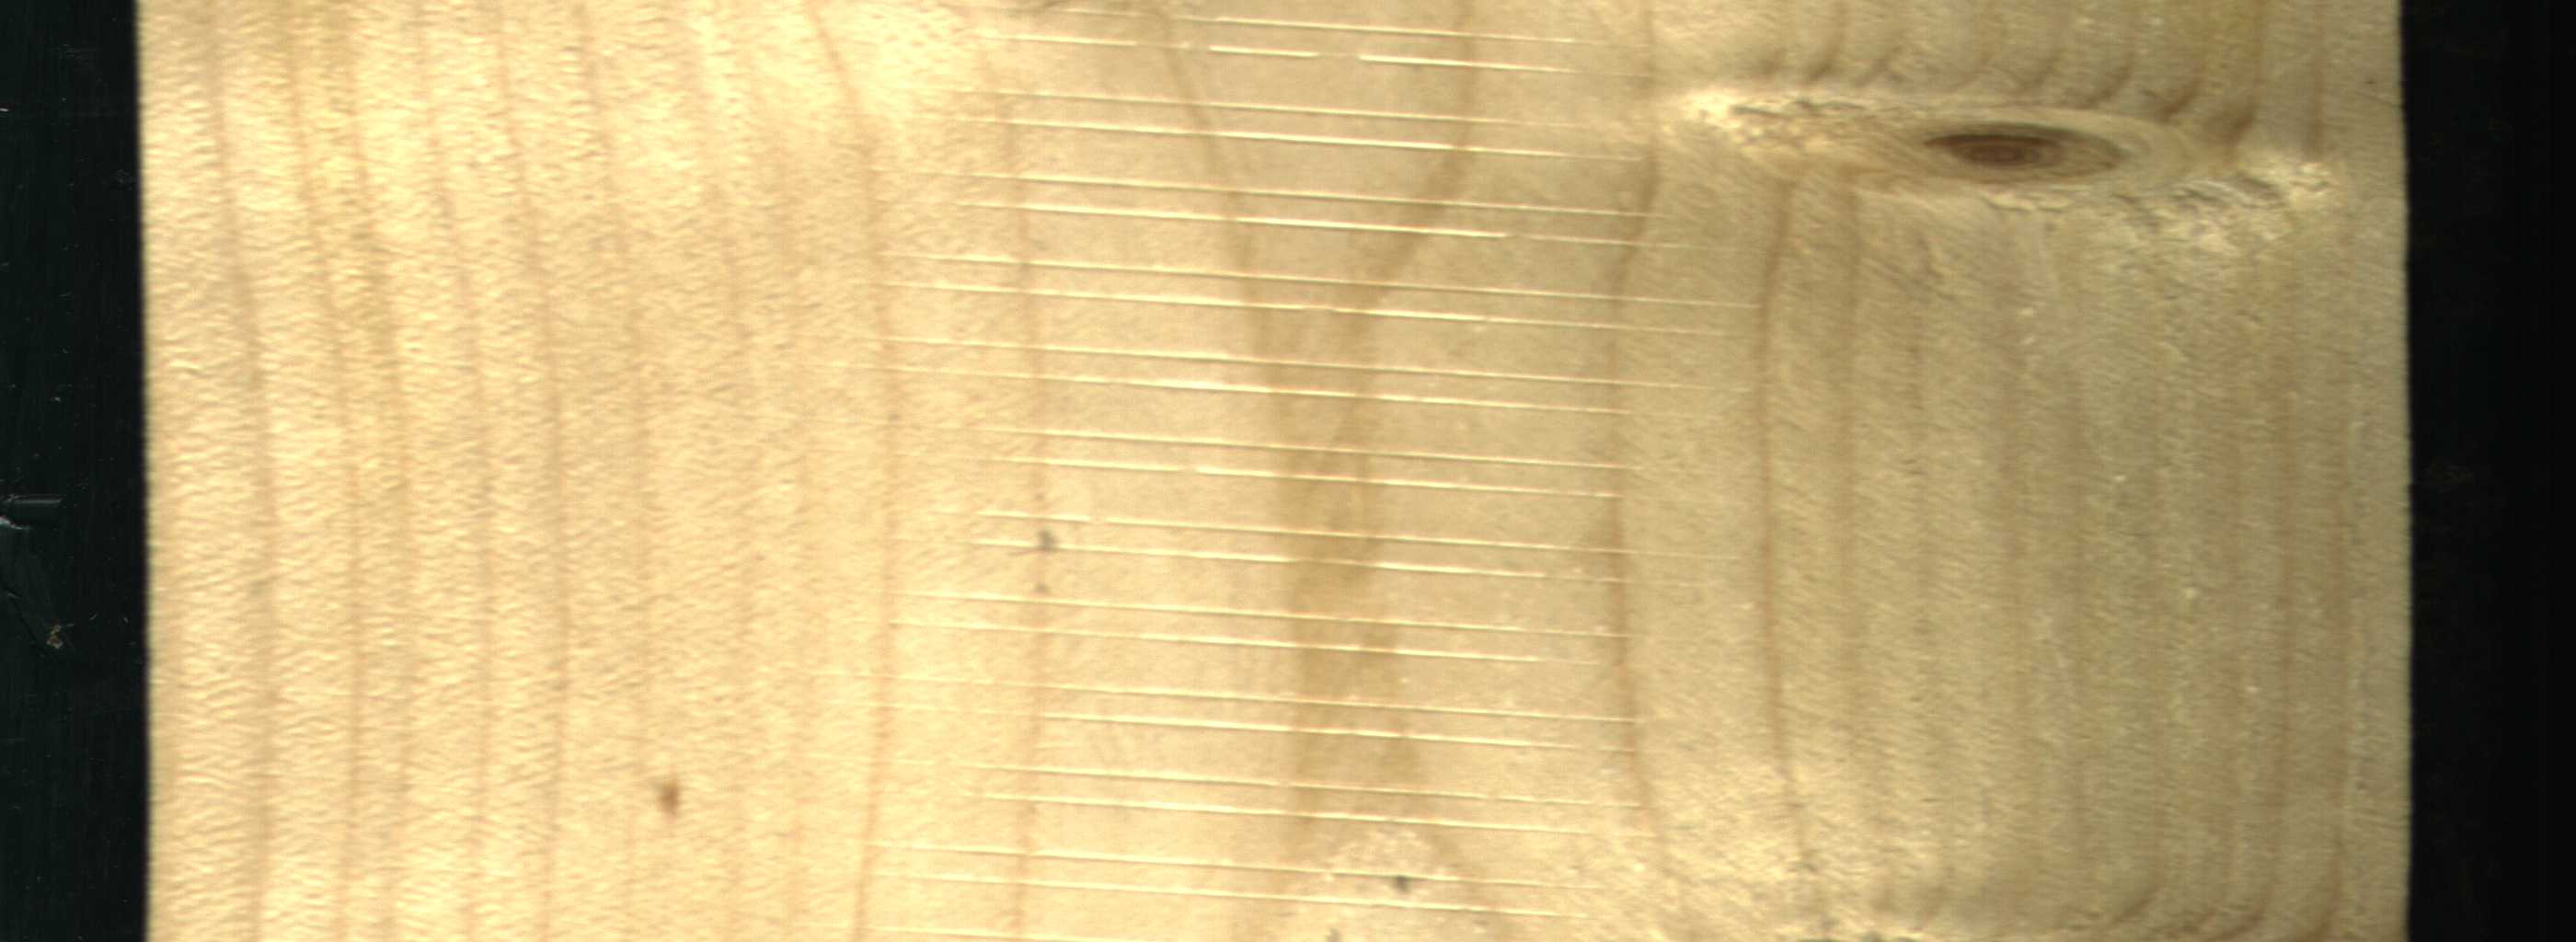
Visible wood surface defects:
Live_Knot